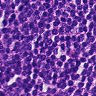
Metastatic tissue present: no